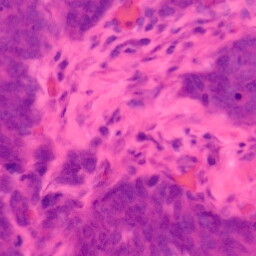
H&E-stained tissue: Colon